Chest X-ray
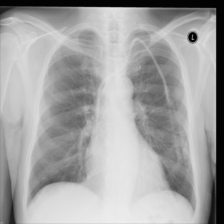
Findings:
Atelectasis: negative
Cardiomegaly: negative
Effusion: negative
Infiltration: negative
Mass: negative
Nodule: negative
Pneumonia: negative
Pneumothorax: negative
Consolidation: negative
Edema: negative
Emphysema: negative
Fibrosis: negative
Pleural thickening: negative
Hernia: negative